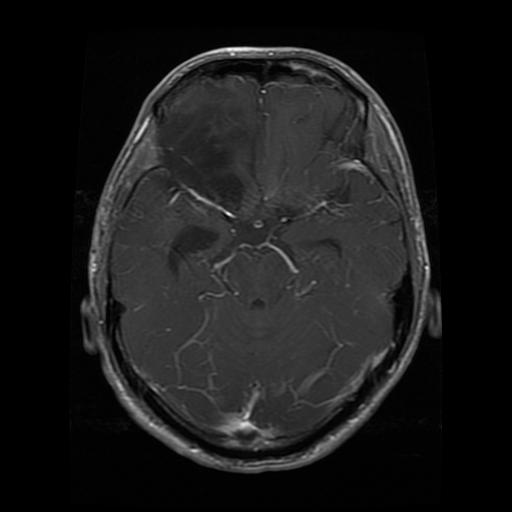
Label: glioma